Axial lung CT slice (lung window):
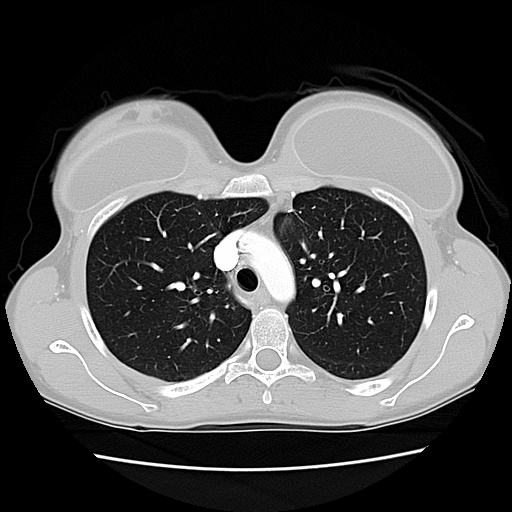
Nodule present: no